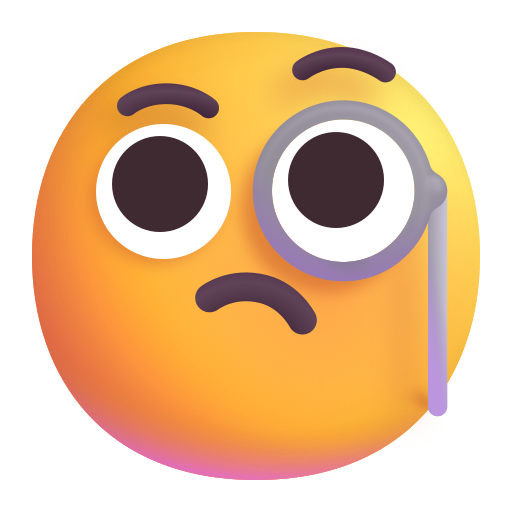
face with monocle color